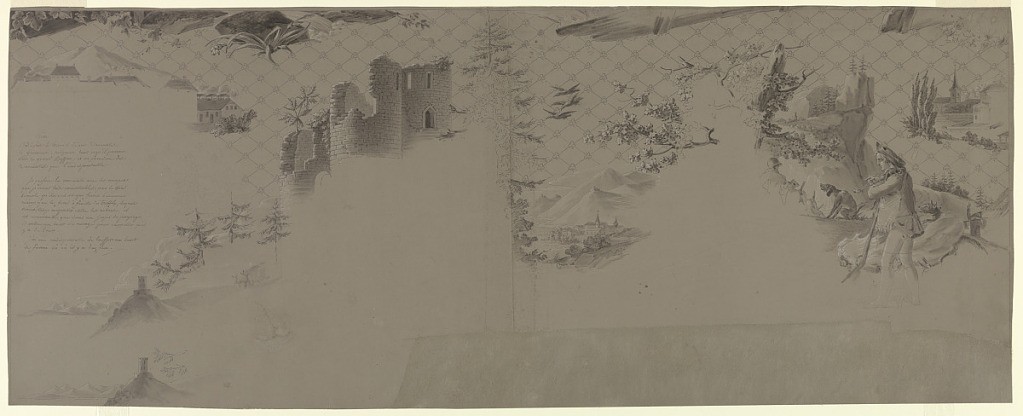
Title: Fragment of an unfinished cartoon for cotton printing: Hunting and Fishing [La Chasse et La Pêche]
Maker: Jean-Jacques Karpff, French, 1770 - 1829
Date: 1810 or 1818
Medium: Pencil, pen and ink , brush and gray wash and white heightening on grey prepared ground, mounted
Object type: Drawing
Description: At left appears part of a village, a ruined castle, and a tower crowning a peak (shown twice: with mountains, clouds and evergreen trees; and below, with only mountains).  At right is a broad valley with a village, a hunter and his dog with another figure and part of a village.  The scenes are set against a ground of diagonally crossed lines, with trefoils at the intersections.